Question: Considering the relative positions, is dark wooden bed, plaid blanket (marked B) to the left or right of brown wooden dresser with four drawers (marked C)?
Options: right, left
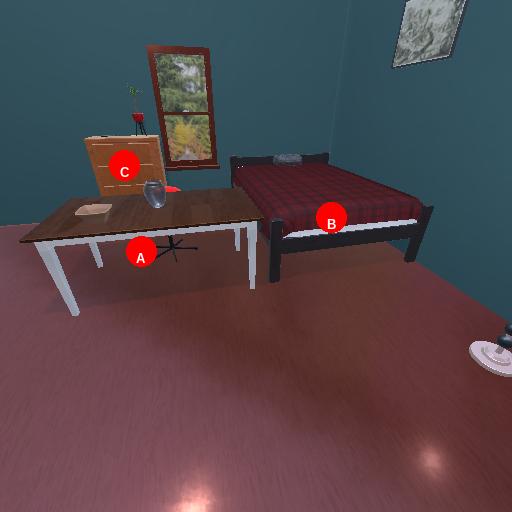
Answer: right